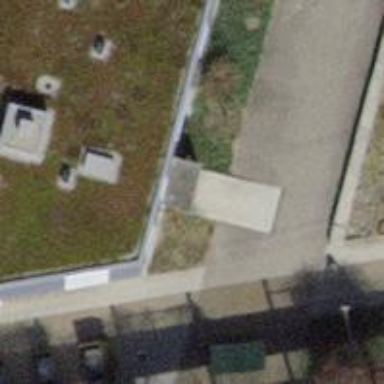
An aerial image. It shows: Entrance with barrier.